Question: I'm making a simple building system using Raycasting from the mouse pointer. The object that is to be placed is moved (and cloned on click) to the RaycastHit.point of the ray, but I want it to fully collide with objects of its own type, shifting its position relative to the hit point. The object can intersect the terrain as shown in the gif, but should not be inside of the already placed wall blocks. I tried using hit.distance but couldn't figure the detection out, since the object is being positioned at the collision point already. Should I try and detect how should the position should shift relative to the hit point or should I somehow make the MeshCollider work while it's being constantly moved to the RaycastHit.point?

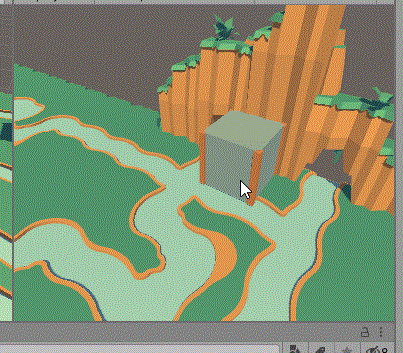
Answer: This is one way to do what you ask.
'''
private void Update()
{
Vector3 hitPosition = Vector3.zero;
Ray ray = _camera.ScreenPointToRay(Input.mousePosition);
if (Physics.Raycast(ray, out RaycastHit hit))
{
hitPosition = hit.point; // 0
if (hit.transform.gameObject.CompareTag("cube")) // 1
hitPosition = ComputeHit(hit, hitPosition);
}
_current.transform.position = hitPosition;
}
private Vector3 ComputeHit(RaycastHit hit, Vector3 currentPosition)
{
var bounds = hit.transform.GetComponent<MeshRenderer>().bounds; // 2
Faces face = GetFace(hit); // 3
switch (face)
{
case Faces.Up:
currentPosition += new Vector3(0, bounds.extents.x, 0);
break;
case Faces.Down:
currentPosition += new Vector3(0, -bounds.extents.x, 0);
break;
case Faces.East:
currentPosition += new Vector3(bounds.extents.x, 0, 0);
break;
case Faces.West:
currentPosition += new Vector3(-bounds.extents.x, 0, 0);
break;
case Faces.North:
currentPosition += new Vector3(0, 0, bounds.extents.x);
break;
case Faces.South:
currentPosition += new Vector3(0, 0, -bounds.extents.x);
break;
}
return currentPosition;
}
public Faces GetFace(RaycastHit hit)
{
Vector3 res = hit.normal - Vector3.up;
if (res == new Vector3(0, -1, -1))
return Faces.South;
if (res == new Vector3(0, -1, 1))
return Faces.North;
if (res == new Vector3(0, 0, 0))
return Faces.Up;
if (res == new Vector3(1, 1, 1))
return Faces.Down;
if (res == new Vector3(-1, -1, 0))
return Faces.West;
if (res == new Vector3(1, -1, 0))
return Faces.East;
return Faces.Nothing;
}
public enum Faces
{
Nothing,
Up,
Down,
East,
West,
North,
South
}
'''
I will explain further :
In your Update method, once you detect where is the 'hit.point' location '// 0', you can check whether or not you aim a cube or not '// 1'. I don't know how you manage them once instantiated, but I add a tag named 'cube'.
It could be any name or a layer.
It could also be a component and check whether or not this component exist with 'hit.transform.GetComponent<...>()' method.
Then, you get the aimed cube bounds '// 2' and use the normal to determine which direction you are aiming '// 3'.
From here, depends on the aimed face (one out of 6), you add an offset to your 'hit.point' on one of the 3 axes.
<URL> give you the half of the faces, using 'bounds.extents.x', 'bounds.extents.y' and 'bounds.extents.z'.
You only want the offset to be half length of the face, because when you move your cube with the mouse, the location of the cube is in the center of it.
Here is an example :
<URL>